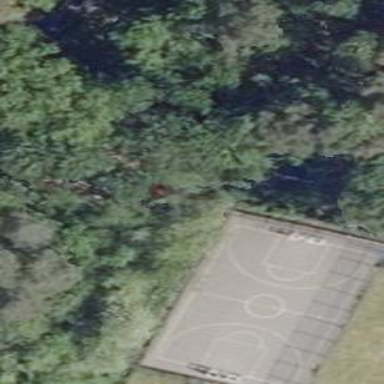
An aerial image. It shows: Basketball court in the leisure land pitch.